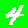
Digit: 4